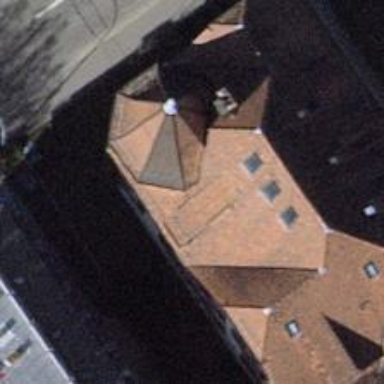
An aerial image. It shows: The building has hipped roof. The orientation of the roof is across.